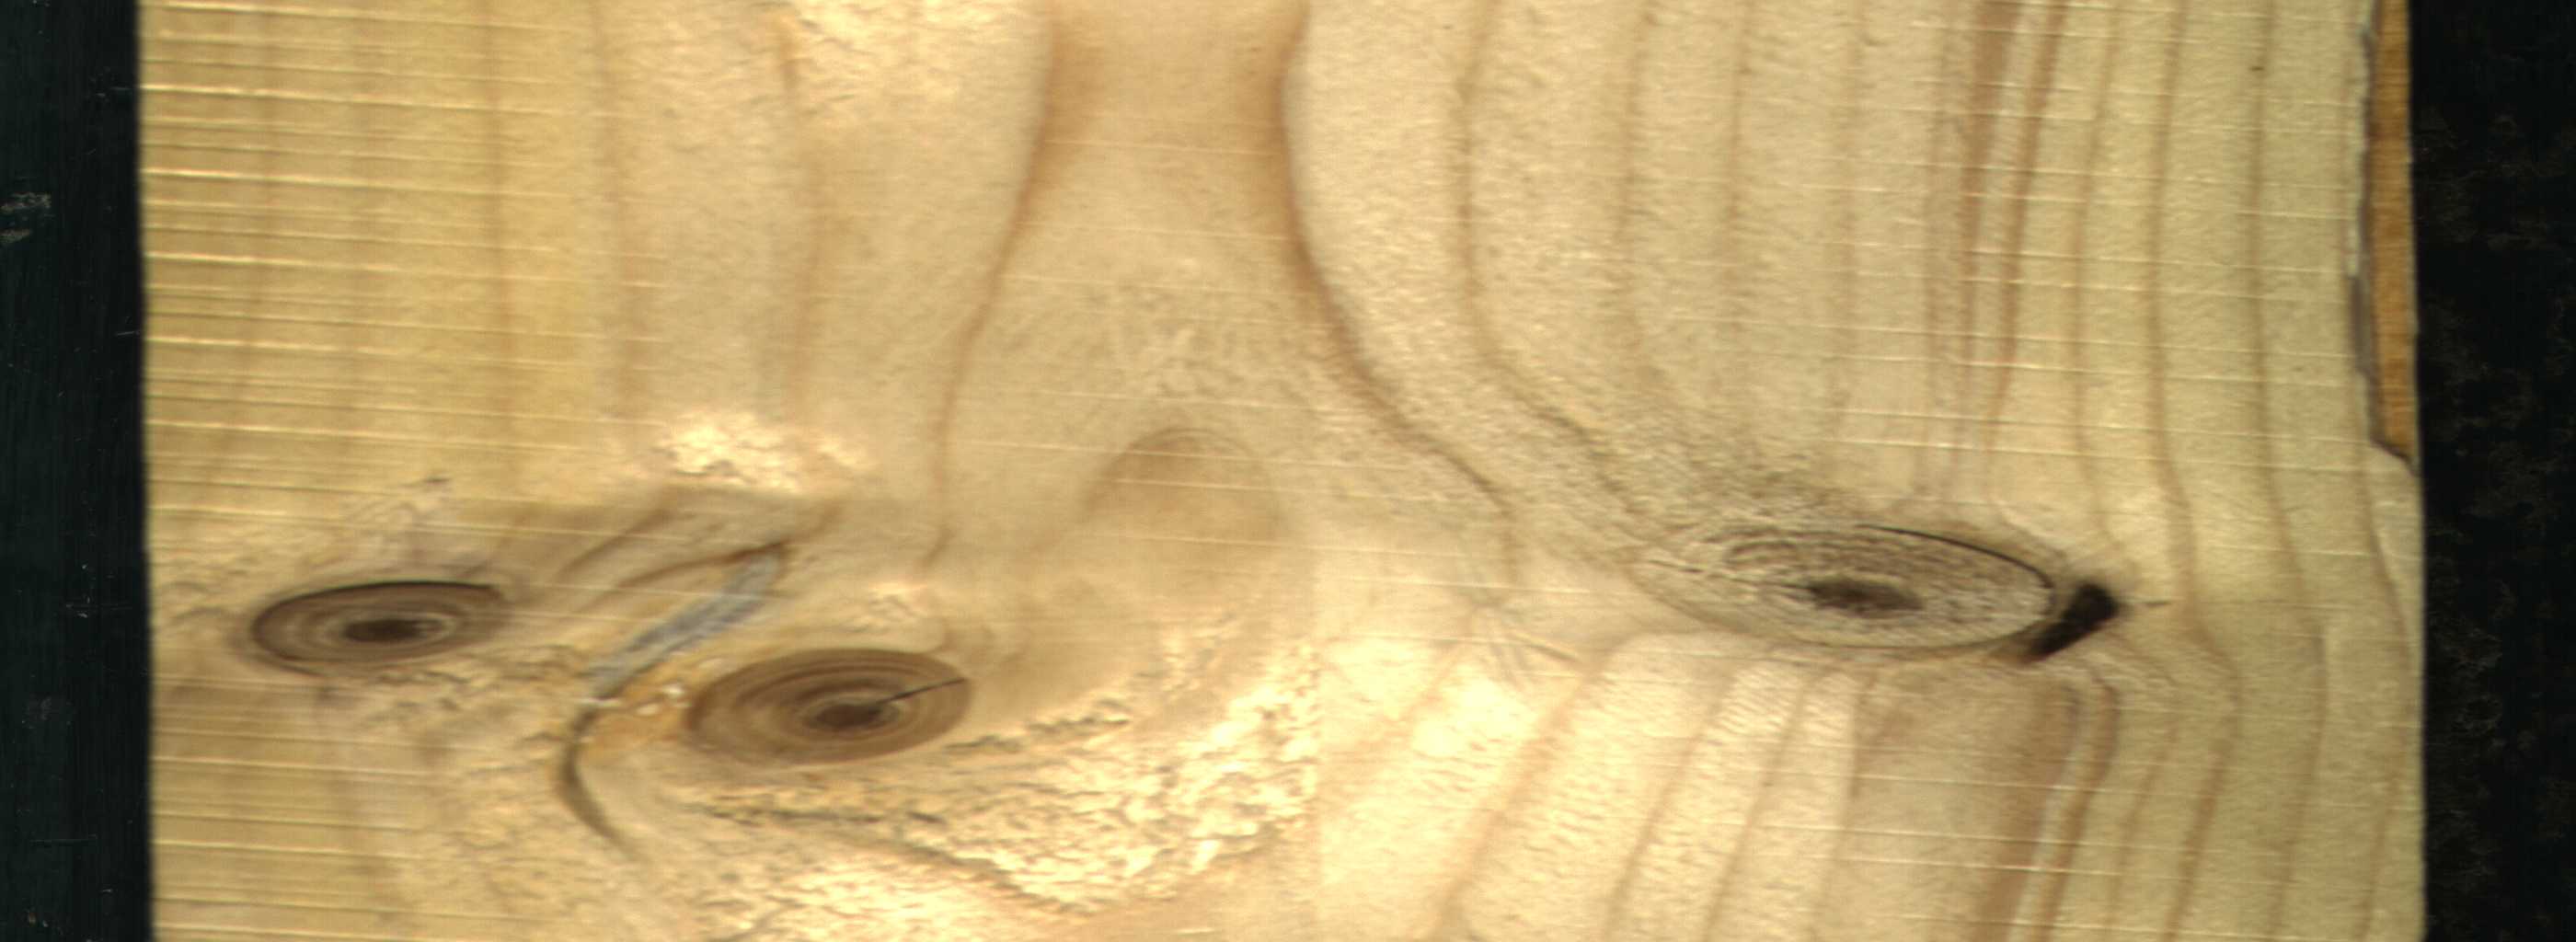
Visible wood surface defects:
resin
knot_with_crack
Dead_Knot
Live_Knot
Live_Knot